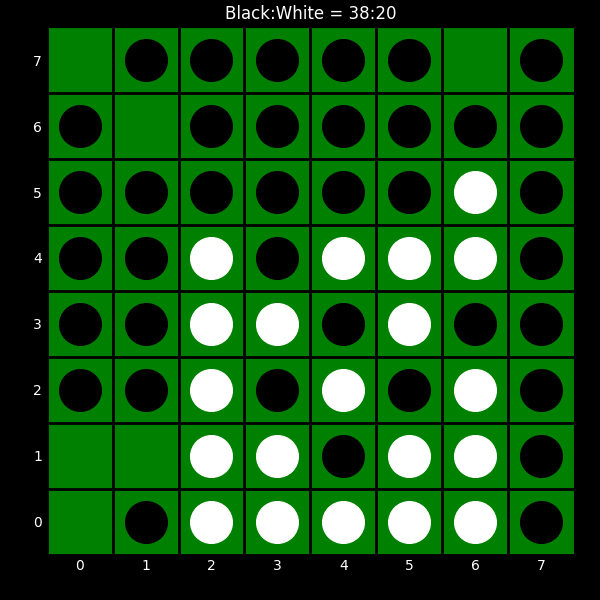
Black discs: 38
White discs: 20